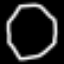
Label: octagon